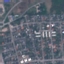
Land use / land cover: Residential